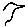
Label: bird